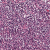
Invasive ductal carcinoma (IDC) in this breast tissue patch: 1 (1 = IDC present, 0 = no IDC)